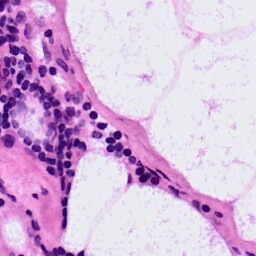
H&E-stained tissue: LymphNode